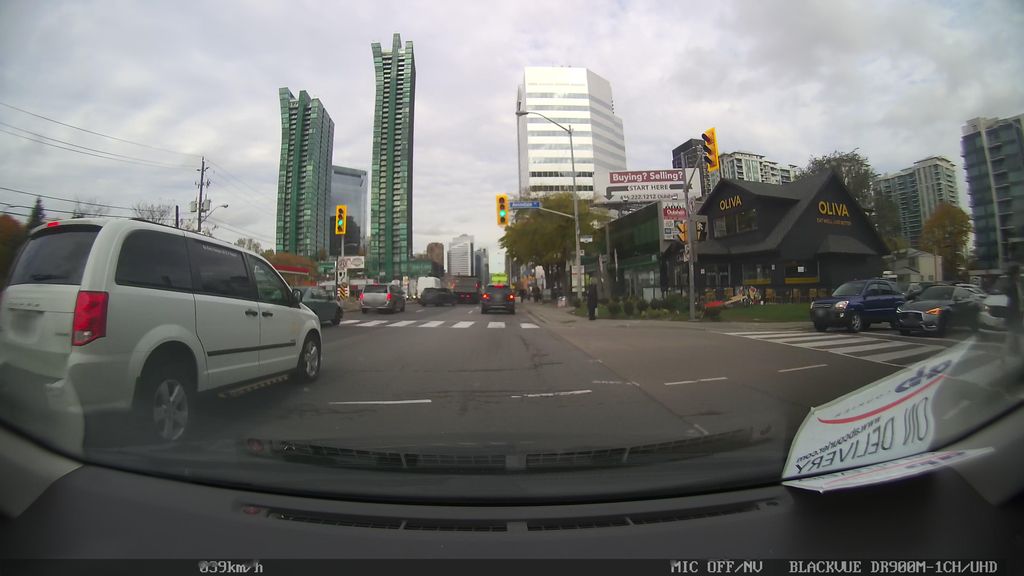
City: toronto